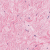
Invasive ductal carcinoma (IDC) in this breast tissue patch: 0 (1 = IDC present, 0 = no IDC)